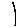
Label: line